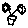
Label: flower